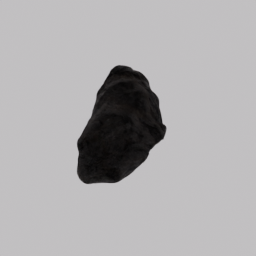
Label: nature